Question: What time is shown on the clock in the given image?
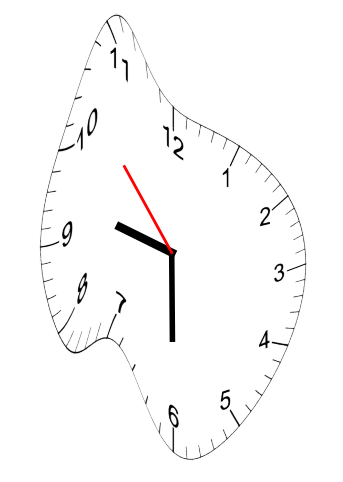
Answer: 09:29:53